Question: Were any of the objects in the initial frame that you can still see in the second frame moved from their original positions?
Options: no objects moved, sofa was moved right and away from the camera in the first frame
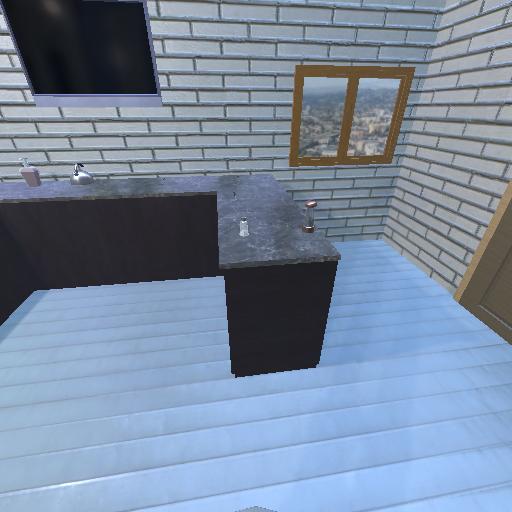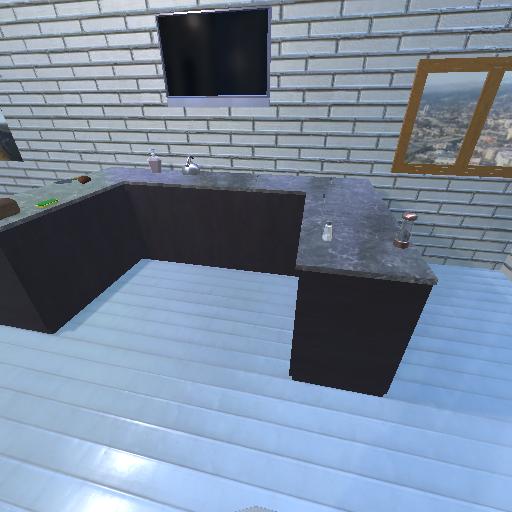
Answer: no objects moved